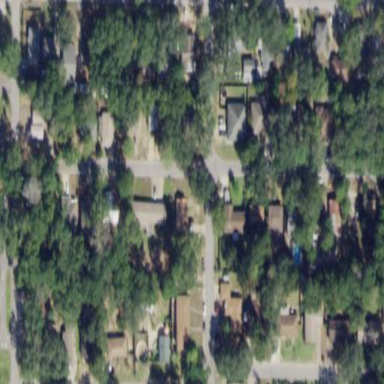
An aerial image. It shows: Residential area composed of single-family homes.